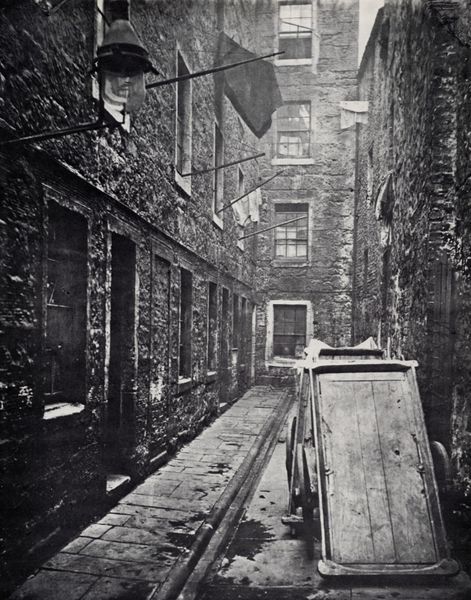
Titel: Nahaufnahme, Nr. 136 Saltmarket
Künstler: Thomas Annan
Institution: unbekannt
Schlagwörter: dunkel, laub, schatten, wasser, weiß, stadt, wäsche, fenster, grau, hell, holz, lampe, laterne, licht, schwarz, strasse, tür, haus, tuch, weg, alt, wand, architektur, rahmen, stein, steine, bild, vorhang, häuser, wind, karren, pfütze, ecke, düster, enge, fassade, gasse, pflaster, türen, wäscheleine, stab, fahne, leine, mauer, backstein, hof, industrie, karre, rad, wagen, laken, platte, foto, fotografie, photographie, regen, pfützen, wände, hinterhof, ärmlich, innenhof, schmutz, berlin, stangen, bürgersteig, gehsteig, hauswand, mauerwerk, schwarz weiss, gefahr, gehweg, kopfsteinpflaster, urin, fussweg, photo, kaputt, gesims, fenstergitter, stäbe, lache, mauern, elend, dreck, platten, rampe, stange, fotographie, osten, rinne, dreckig, latern, vertikale, fotgrafie, hochhaus, großstadt, hamburg, häuder, trist, holzwagen, rinnsaal, schmutzig, ziegelmauern, getto, lichjt, gosse, großsstadt, pfützew, heruntergekommen, lastwagen, häuserwand, rähre